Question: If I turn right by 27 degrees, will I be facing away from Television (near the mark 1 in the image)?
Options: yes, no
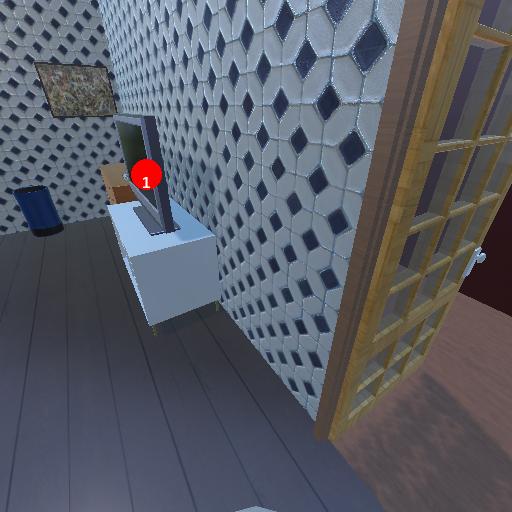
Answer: yes